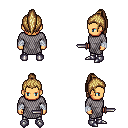
a pixel art fantasy rpg character, male body template, human, tanned skin, chain mail, metal pants, blonde long topknot hairstyle, white cloth bandages, metal boots, dagger, four views (front, back, left, right), 2x2 character sprite sheet, small pixel art, hard edges, no anti-aliasing